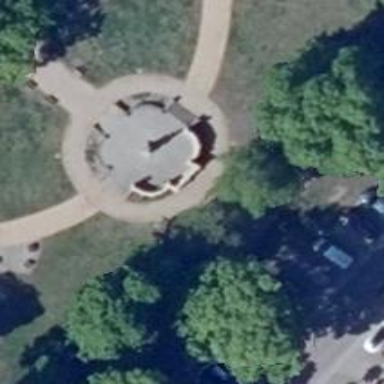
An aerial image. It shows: Historical memorial featuring statue.